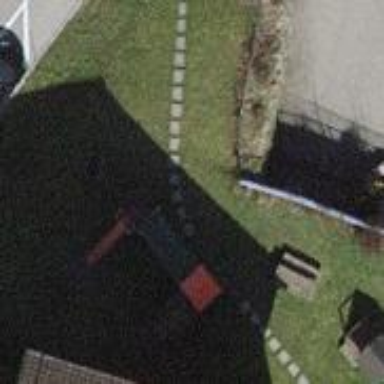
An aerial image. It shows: Playground area for leisure land.